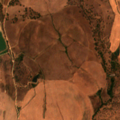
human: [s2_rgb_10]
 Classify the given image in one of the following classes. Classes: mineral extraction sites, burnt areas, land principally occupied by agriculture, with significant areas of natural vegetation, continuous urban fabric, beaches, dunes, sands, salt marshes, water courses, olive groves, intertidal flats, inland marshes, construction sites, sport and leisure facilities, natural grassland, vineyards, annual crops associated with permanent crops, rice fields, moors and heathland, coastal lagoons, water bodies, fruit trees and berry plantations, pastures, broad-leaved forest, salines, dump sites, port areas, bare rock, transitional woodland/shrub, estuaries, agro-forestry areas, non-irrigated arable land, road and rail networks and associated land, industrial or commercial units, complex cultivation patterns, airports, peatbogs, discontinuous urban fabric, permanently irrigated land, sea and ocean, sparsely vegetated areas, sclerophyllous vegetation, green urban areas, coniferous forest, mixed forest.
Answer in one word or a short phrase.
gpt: permanently irrigated land, agro-forestry areas